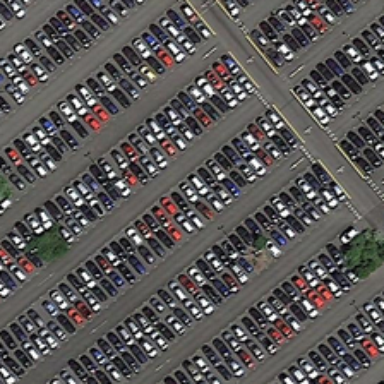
Many cars in different colors are in a large parking lot with several green trees .